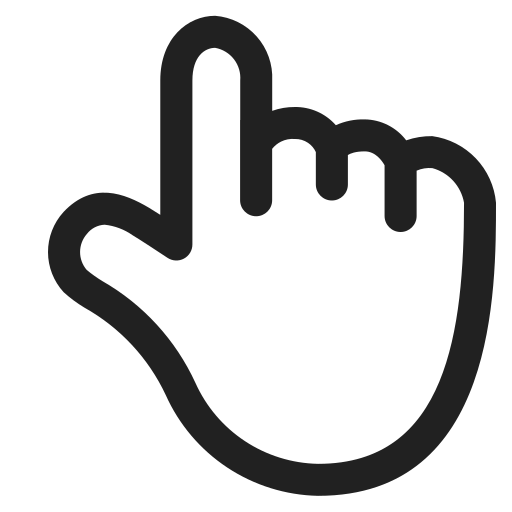
backhand index pointing up high contrast default